Question: If I have multiple images (loaded as NumPy arrays) how can I display the in one IPython Notebook cell?
I know that I can use 'plt.imshow(ima)' to display image... but I want to show more than one at a time.
I have tried:
'''
for ima in images:
display(Image(ima))
'''
But I just get a broken image link:

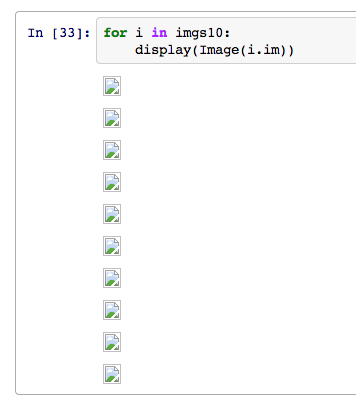
Answer: Short answer:
call 'plt.figure()' to create new figures if you want more than one in a cell:
'''
for ima in images:
plt.figure()
plt.imshow(ima)
'''
But to clarify the confusion with 'Image':
'IPython.display.Image' is for displaying Image , not array data. If you want to display numpy arrays with Image, you have to convert them to a file-format first (easiest with PIL):
'''
from io import BytesIO
import PIL
from IPython.display import display, Image
def display_img_array(ima):
im = PIL.Image.fromarray(ima)
bio = BytesIO()
im.save(bio, format='png')
display(Image(bio.getvalue(), format='png'))
for ima in images:
display_img_array(ima)
'''
A <URL> illustrating both approaches.